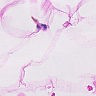
Metastatic tissue present: no